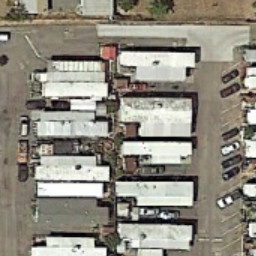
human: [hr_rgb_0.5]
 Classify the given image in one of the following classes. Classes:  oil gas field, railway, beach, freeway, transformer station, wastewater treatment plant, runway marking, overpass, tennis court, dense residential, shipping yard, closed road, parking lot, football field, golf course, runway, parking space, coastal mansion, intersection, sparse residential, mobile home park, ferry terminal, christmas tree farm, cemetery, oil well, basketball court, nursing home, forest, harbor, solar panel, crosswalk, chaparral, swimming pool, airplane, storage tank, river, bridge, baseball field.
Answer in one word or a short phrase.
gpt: mobile home park